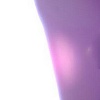
Label: sunburn